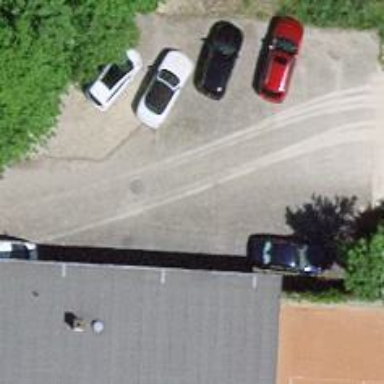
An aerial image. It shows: Driveway with service road made of grade2 tracktype.